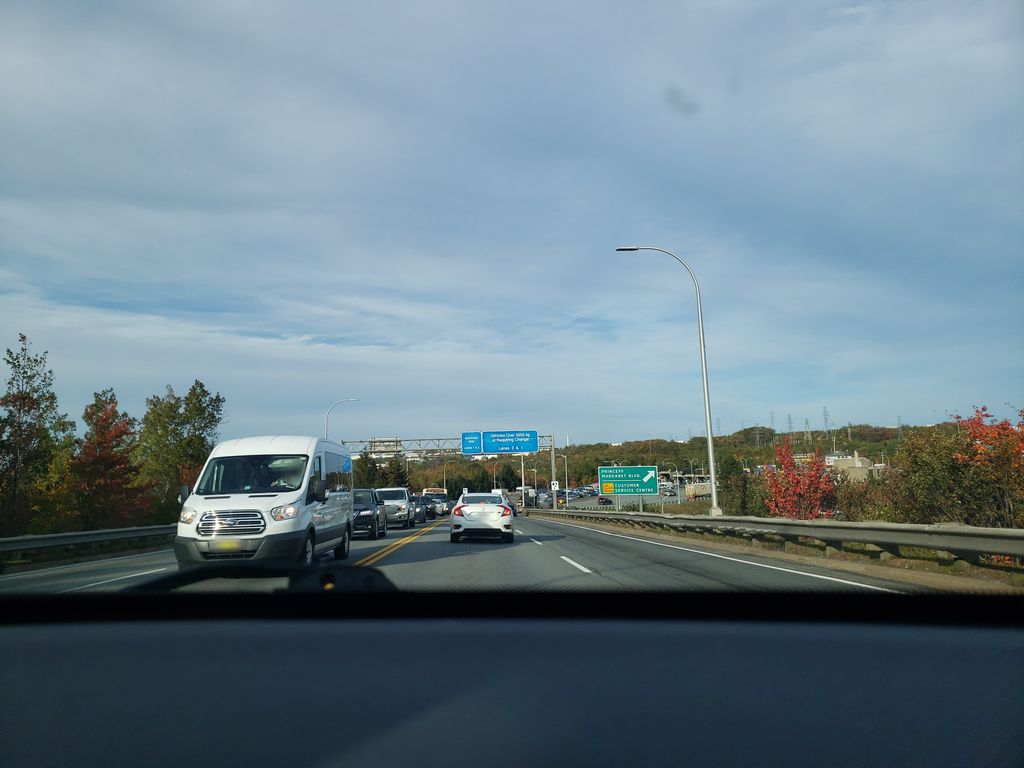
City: halifax